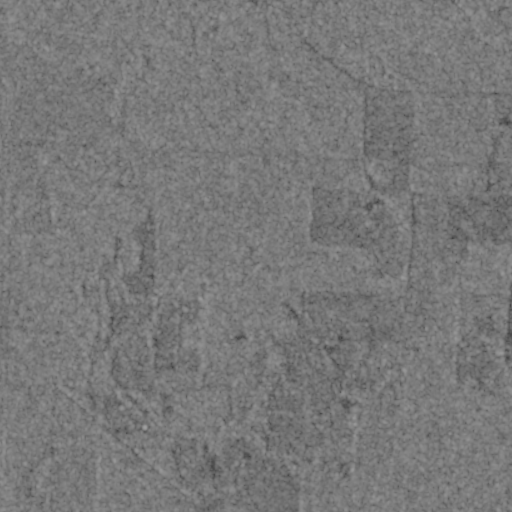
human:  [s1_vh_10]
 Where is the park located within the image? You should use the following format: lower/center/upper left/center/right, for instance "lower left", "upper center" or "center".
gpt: The park is located in the lower right of the image.
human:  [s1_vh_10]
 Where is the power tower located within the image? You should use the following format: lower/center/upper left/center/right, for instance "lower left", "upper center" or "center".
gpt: The power tower is located in the upper center of the image.
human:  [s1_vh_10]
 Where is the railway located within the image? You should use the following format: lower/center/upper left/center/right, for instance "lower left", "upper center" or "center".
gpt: The railway is located in the upper of the image.
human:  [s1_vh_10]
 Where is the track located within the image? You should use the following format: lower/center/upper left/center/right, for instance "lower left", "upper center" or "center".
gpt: There is no track in the image.

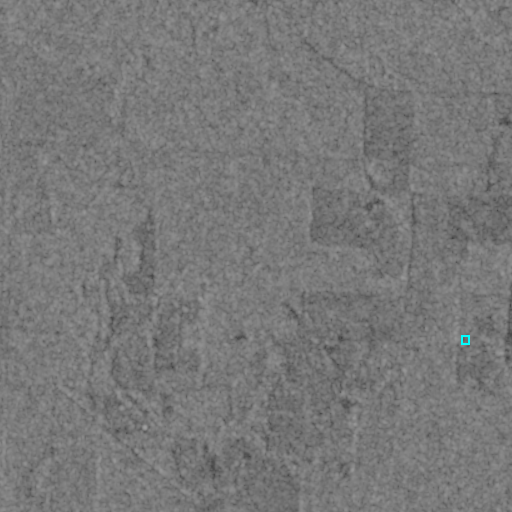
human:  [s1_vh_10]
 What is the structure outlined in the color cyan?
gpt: The structure outlined in cyan is a park.
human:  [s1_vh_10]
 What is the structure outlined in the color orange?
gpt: There is no orange outline.